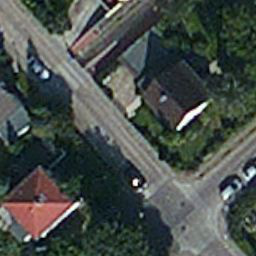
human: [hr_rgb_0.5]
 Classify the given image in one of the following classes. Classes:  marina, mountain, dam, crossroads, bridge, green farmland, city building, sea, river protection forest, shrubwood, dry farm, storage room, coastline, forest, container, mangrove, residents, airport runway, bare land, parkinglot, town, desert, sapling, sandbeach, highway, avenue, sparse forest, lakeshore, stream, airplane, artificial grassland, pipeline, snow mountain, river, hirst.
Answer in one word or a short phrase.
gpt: residents